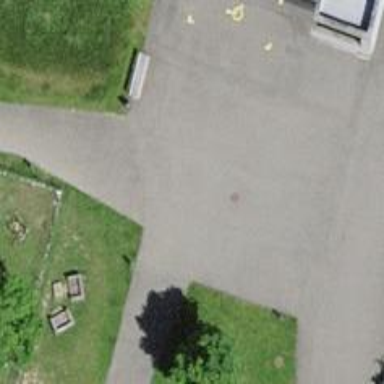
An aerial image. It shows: Footway with concrete surface.